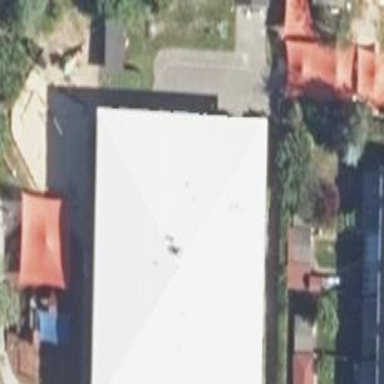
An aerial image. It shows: Kindergarten building.